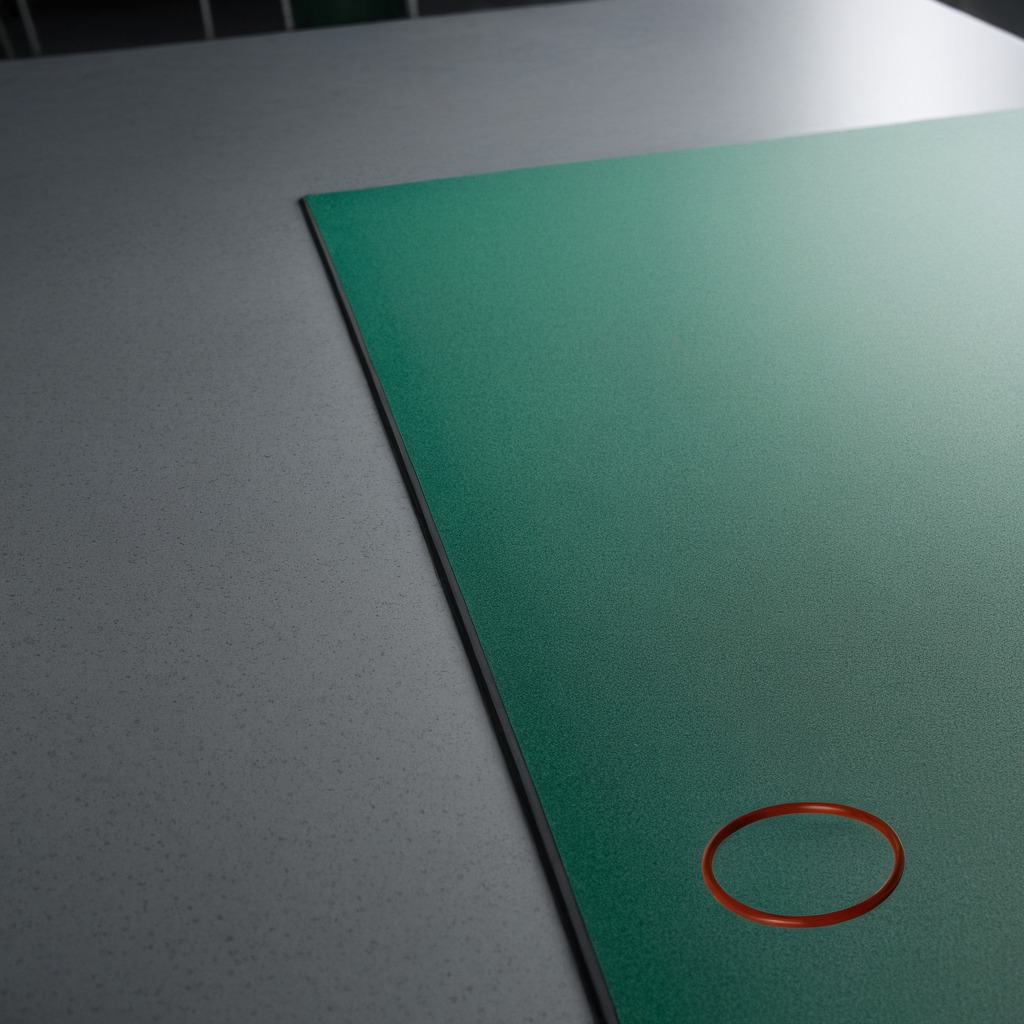
A rubber O-ring lies on the green rubber mat.